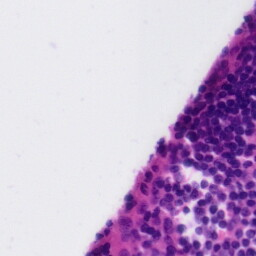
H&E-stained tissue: Tonsil